Aerial crown-view tile of a tropical tree (Barro Colorado Island, Panama), acquired 20250715:
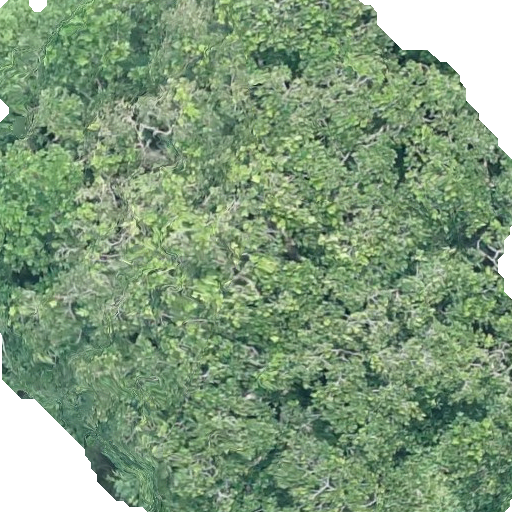
Species: Anacardium occidentale
GBIF accepted scientific name: Anacardium occidentale
Crown area: 420.224 m²